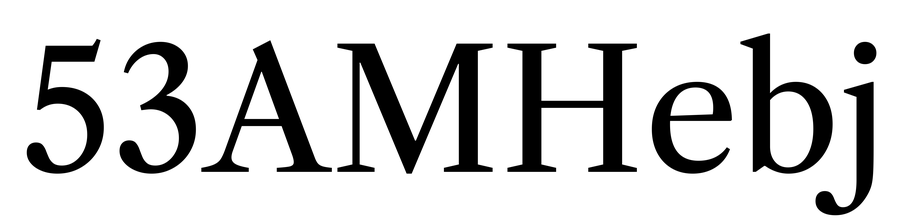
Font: LibreCaslonText_Regular